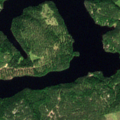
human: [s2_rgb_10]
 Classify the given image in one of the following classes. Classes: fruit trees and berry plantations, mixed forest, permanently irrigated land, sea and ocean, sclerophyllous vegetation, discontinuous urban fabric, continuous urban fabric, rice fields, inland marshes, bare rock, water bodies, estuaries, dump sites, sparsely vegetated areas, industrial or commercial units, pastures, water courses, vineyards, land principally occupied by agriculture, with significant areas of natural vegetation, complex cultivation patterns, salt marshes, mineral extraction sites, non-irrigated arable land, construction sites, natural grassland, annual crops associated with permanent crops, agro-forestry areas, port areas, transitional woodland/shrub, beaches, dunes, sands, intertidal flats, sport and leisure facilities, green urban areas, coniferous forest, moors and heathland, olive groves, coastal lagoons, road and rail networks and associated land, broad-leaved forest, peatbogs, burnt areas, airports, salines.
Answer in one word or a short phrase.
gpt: coniferous forest, water bodies